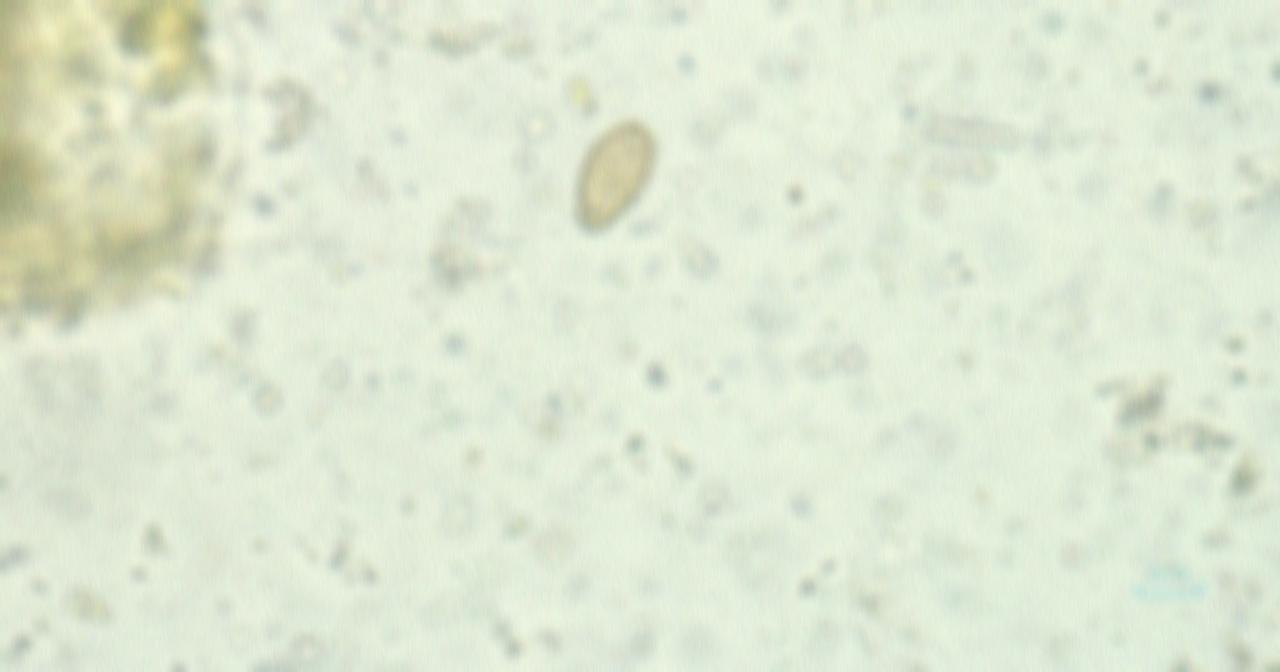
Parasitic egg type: Opisthorchis viverrine